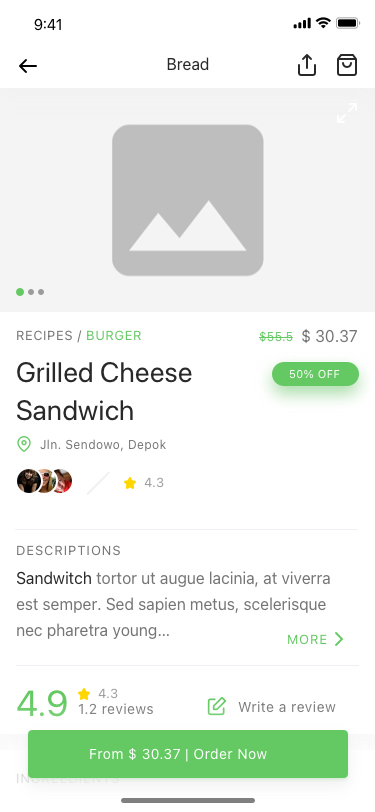
Text in this UI design:
Grilled Cheese
Sandwich
Jln. Sendowo, Depok
4.3
50% OFF
recipes / burger
$ 30.37
$55.5
Descriptions
MORE
Sandwitch tortor ut augue lacinia, at viverra est semper. Sed sapien metus, scelerisque nec pharetra young…
4.3
4.9
1.2 reviews
Write a review
ingreedients
From $ 30.37 | Order Now
Bread